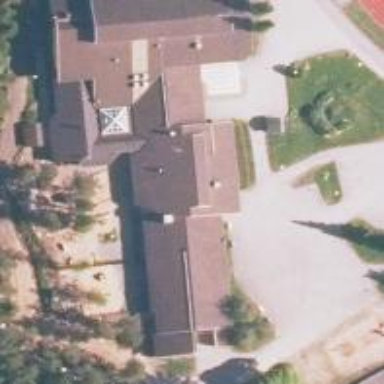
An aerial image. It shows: School.